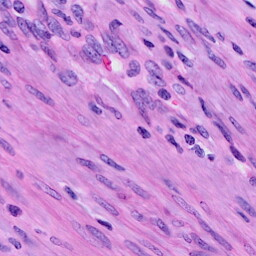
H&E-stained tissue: Cervix